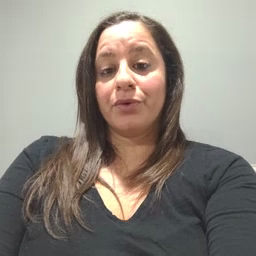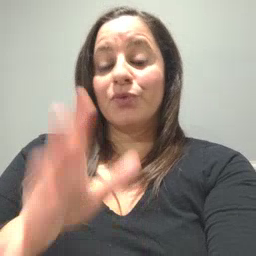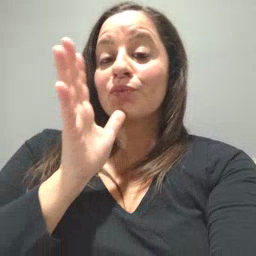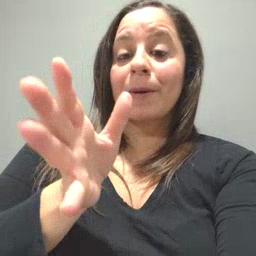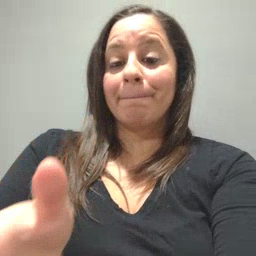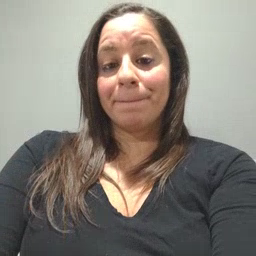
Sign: grandma